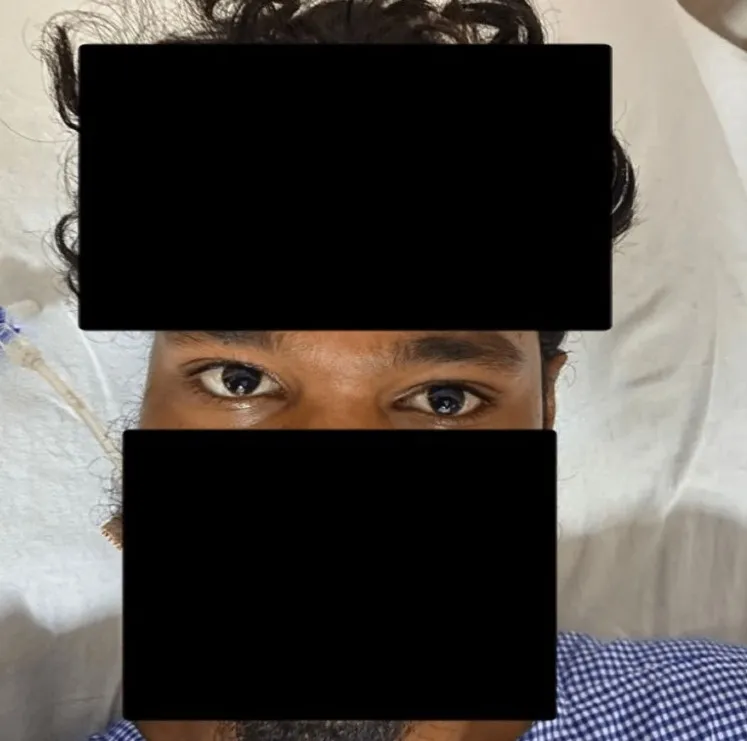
Patient on the day of discharge.
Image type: medical_photograph (oral_photograph)